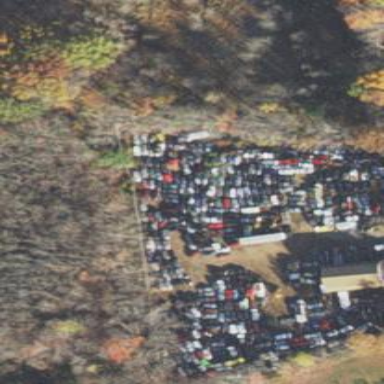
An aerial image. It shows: Industrial area designated as scrap yard.